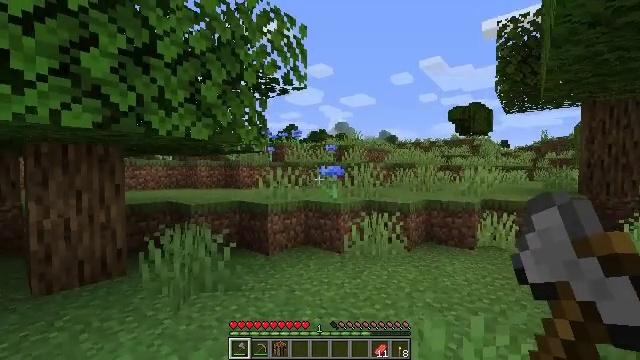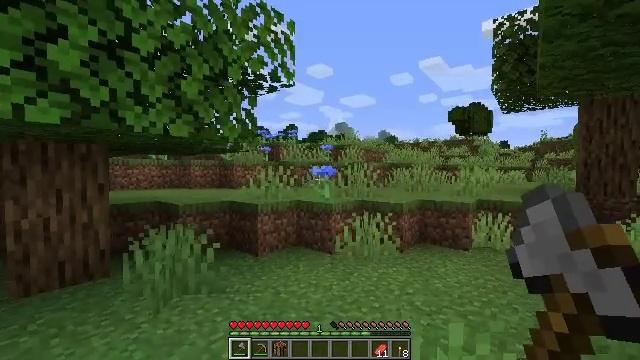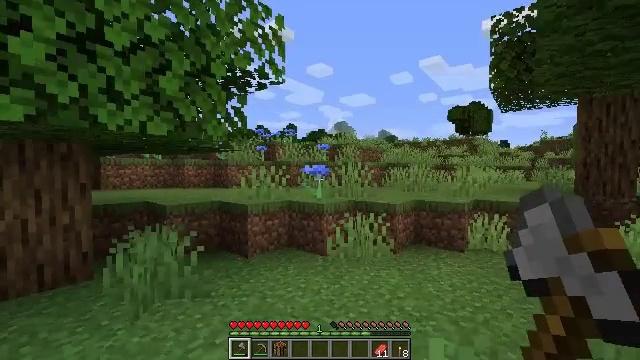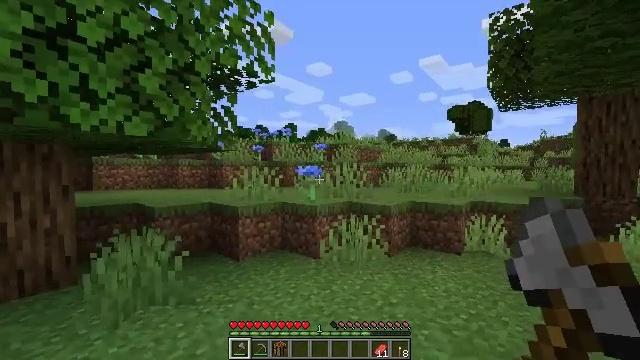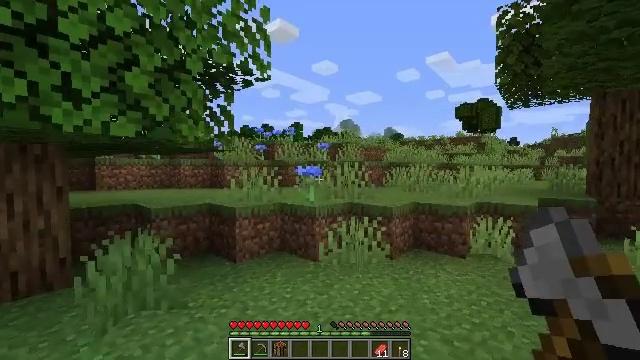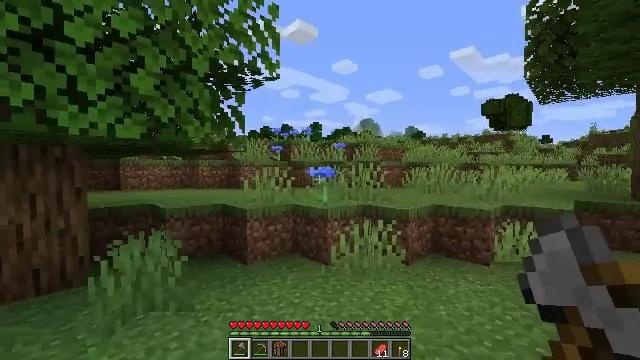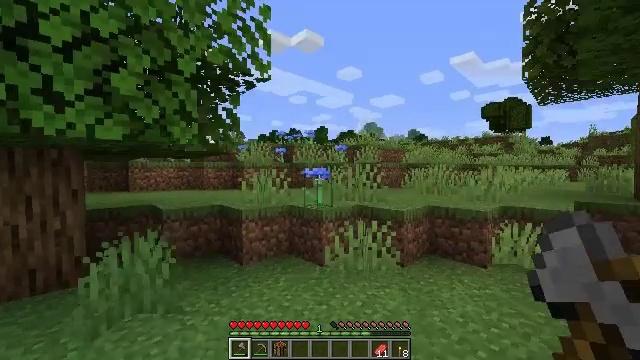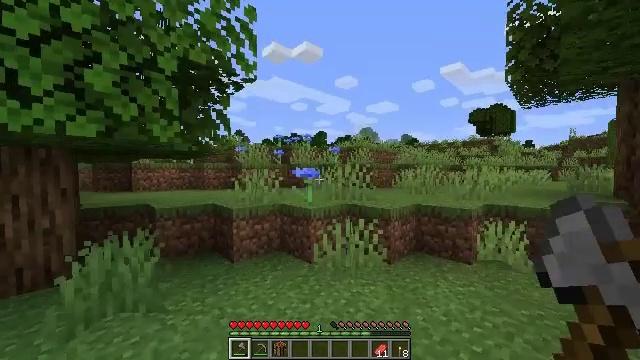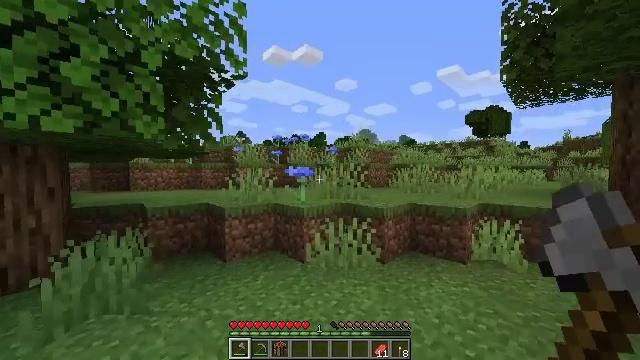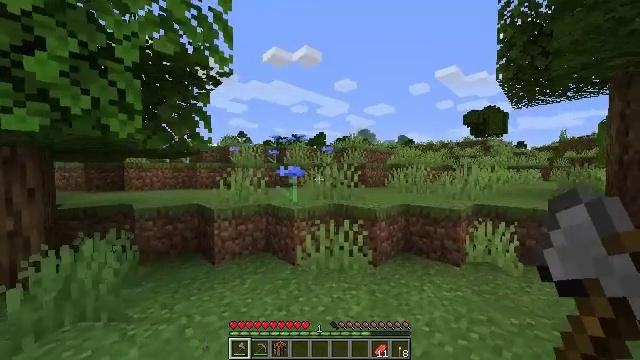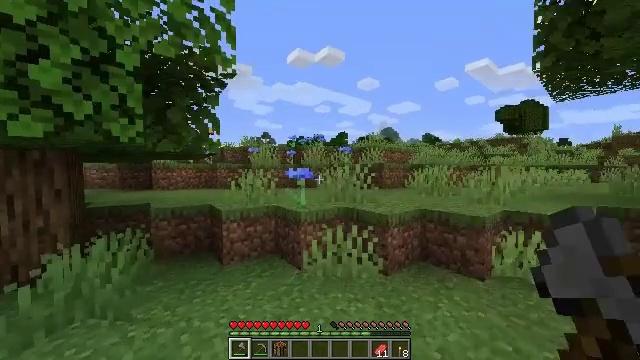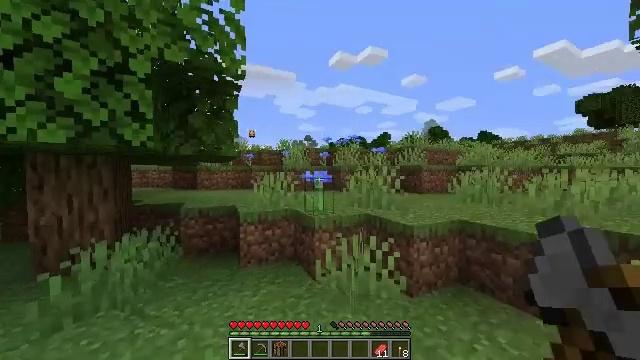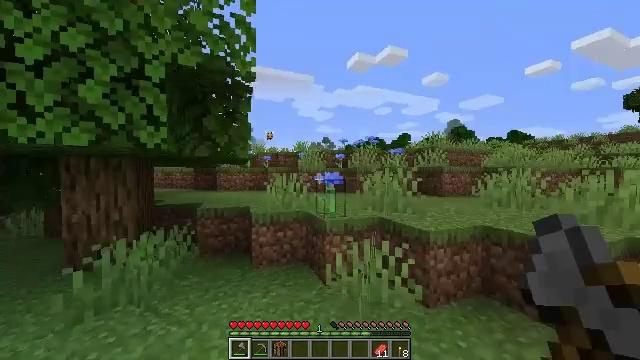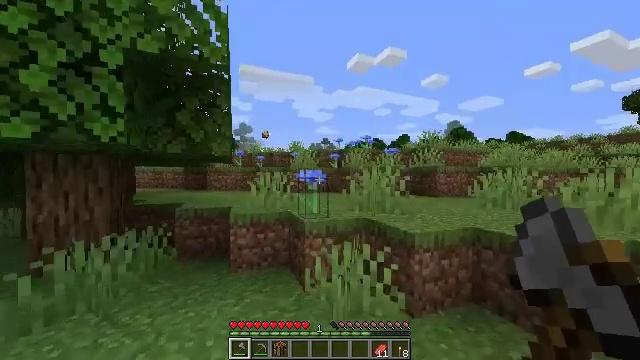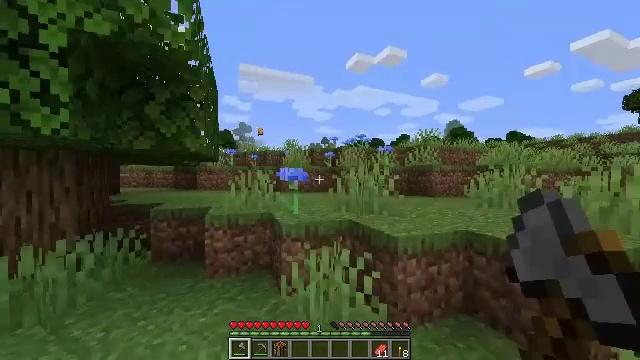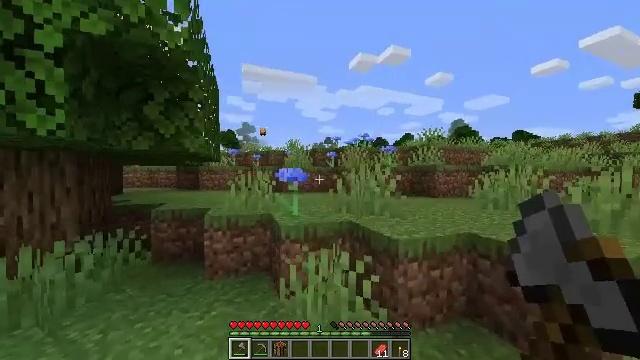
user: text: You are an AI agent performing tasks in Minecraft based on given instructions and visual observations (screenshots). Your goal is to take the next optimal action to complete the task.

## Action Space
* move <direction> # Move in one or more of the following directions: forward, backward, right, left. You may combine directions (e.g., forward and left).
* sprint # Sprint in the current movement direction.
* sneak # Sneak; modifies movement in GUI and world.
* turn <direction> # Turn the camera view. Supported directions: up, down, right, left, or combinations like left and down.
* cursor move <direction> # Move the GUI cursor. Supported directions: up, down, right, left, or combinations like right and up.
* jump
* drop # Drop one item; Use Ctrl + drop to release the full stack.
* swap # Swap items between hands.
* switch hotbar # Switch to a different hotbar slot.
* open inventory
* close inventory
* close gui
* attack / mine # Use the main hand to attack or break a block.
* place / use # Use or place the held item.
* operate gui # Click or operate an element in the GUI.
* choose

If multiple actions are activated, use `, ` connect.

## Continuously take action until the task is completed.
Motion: motion action
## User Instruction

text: Kill mobs.
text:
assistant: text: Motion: move forward and move right
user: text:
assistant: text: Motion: move forward and move right
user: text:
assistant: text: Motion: move forward and move right
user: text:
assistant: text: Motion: move forward and move right, turn left
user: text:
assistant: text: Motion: move forward and move right, sprint, turn left
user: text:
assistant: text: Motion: move forward and move right, sprint, turn left
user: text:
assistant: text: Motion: move forward and move right, sprint
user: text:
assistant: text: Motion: move forward and move right, sprint
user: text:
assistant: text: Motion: move forward and move right, sprint
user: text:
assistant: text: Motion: move forward and move right, sprint, turn left
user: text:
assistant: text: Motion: move forward and move right, sprint, turn left
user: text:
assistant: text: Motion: move forward and move right, sprint, turn left
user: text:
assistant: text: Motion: move forward and move right, sprint
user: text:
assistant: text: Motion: move forward and move right, sprint
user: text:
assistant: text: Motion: move forward and move right, sprint
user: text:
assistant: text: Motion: move forward and move right, sprint, turn left
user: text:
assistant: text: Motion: move forward and move right, sprint, turn left
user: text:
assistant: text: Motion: move forward and move right, sprint, turn left
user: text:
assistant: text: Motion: move forward and move right, sprint, jump
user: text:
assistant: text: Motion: move forward and move right, sprint, jump
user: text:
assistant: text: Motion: move forward, sprint, jump
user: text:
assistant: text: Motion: move forward, sprint
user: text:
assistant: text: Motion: move forward, sprint
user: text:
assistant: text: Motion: move forward, sprint
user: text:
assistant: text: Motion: move forward, sprint
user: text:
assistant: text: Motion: move forward, sprint
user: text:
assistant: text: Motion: move forward
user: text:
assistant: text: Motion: move forward
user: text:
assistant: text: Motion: move forward
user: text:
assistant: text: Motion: move forward